Field crop: tomato
Growth stage: 1
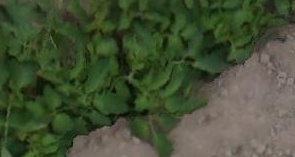
Species: tomato